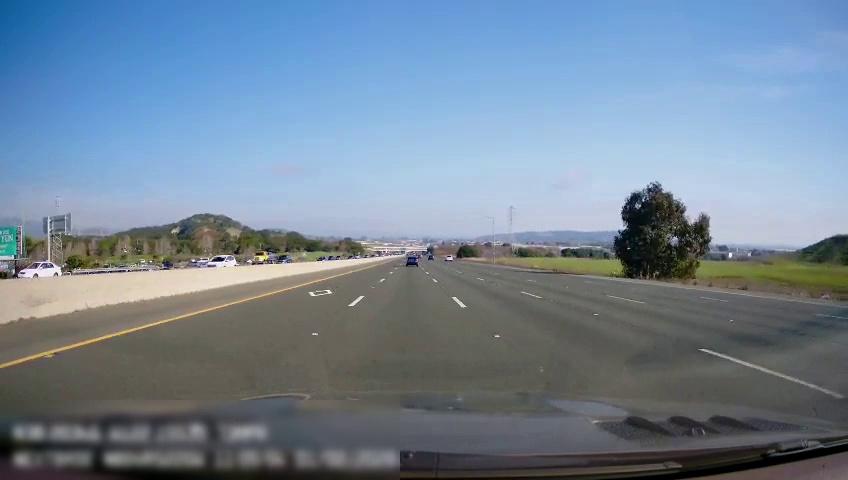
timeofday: Day
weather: Sunny
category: Drivable Space
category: Vehicles | Car
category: Vehicles | Car
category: Vehicles | Other LV
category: Vehicles | Car
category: Vehicles | Car
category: Lanes | Current Lane
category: Lanes | Alternate Lane
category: Lanes | Current Lane
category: Lanes | Alternate Lane
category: Lanes | Alternate Lane
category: Lanes | Alternate Lane
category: Lanes | Alternate Lane
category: Traffic | Signs